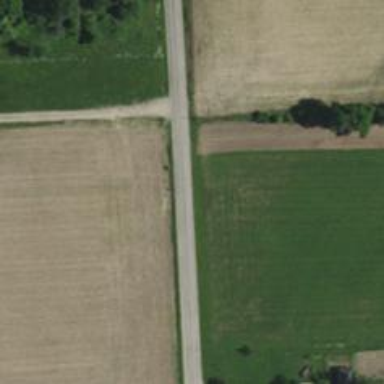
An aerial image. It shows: Unclassified road.